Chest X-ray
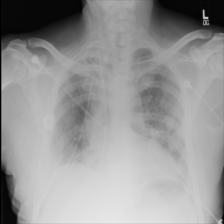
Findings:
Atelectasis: negative
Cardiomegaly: negative
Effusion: negative
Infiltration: negative
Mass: positive
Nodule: positive
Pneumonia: negative
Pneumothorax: positive
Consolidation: negative
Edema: negative
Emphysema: negative
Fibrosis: negative
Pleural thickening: negative
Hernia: negative